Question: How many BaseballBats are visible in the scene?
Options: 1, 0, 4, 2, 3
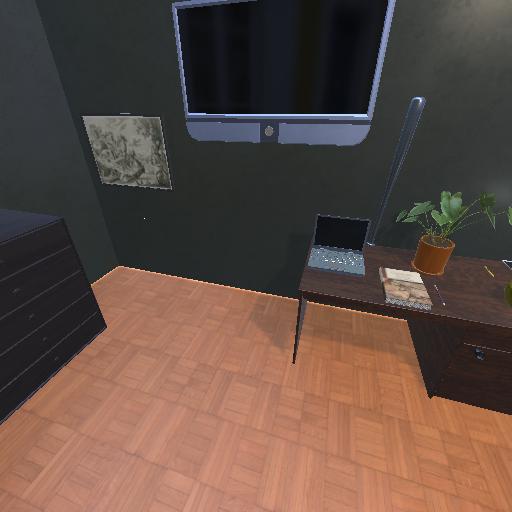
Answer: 1